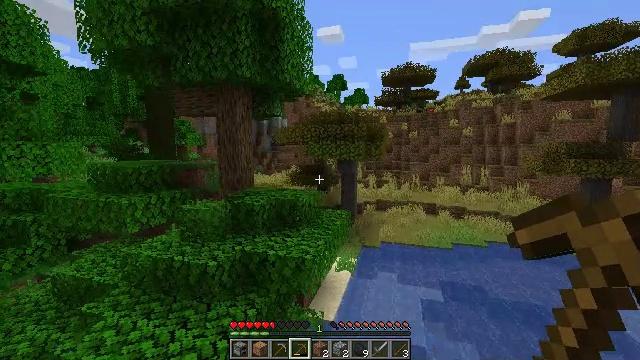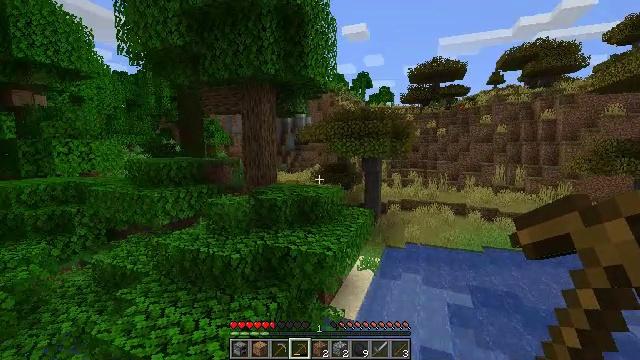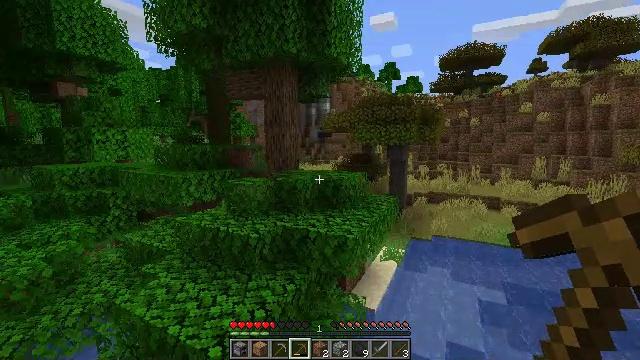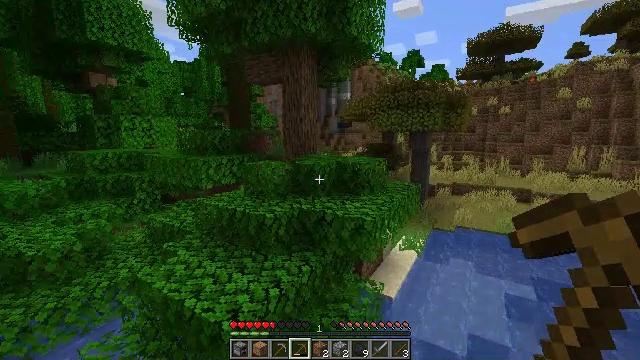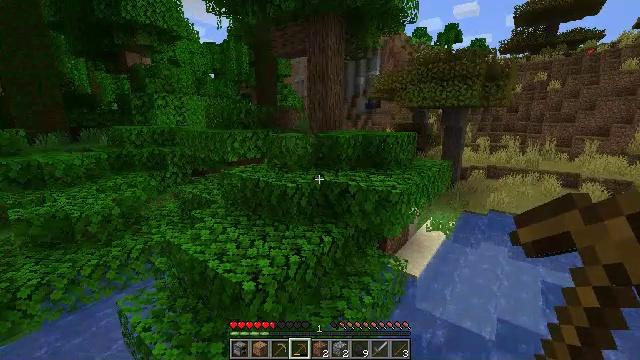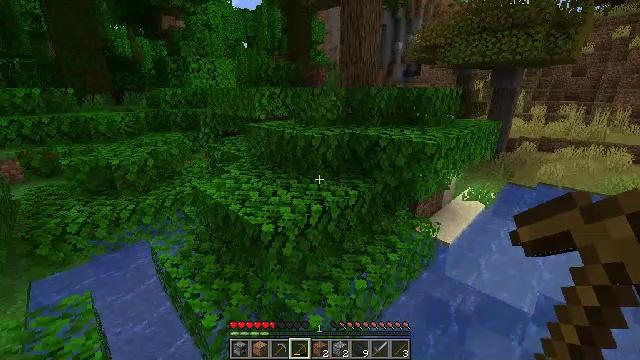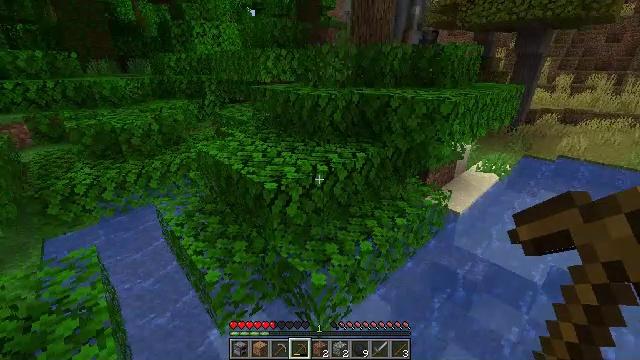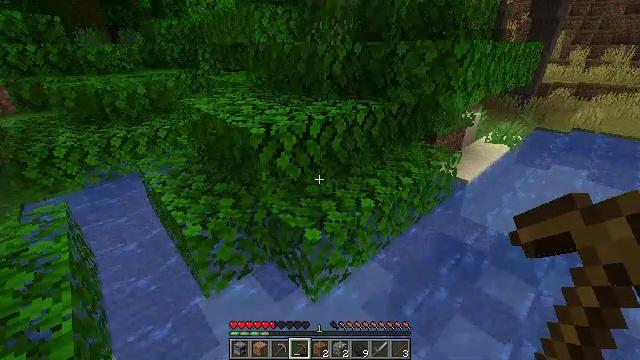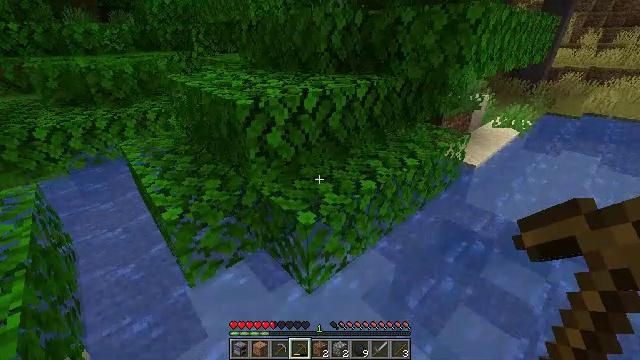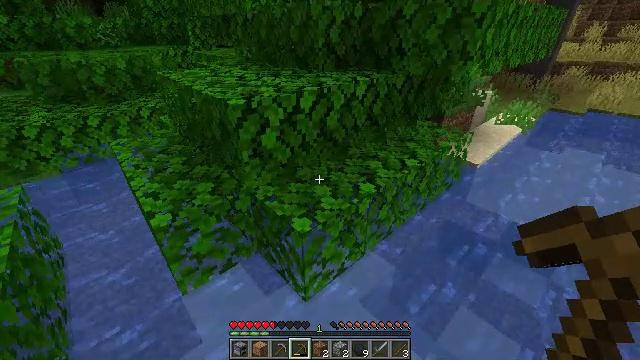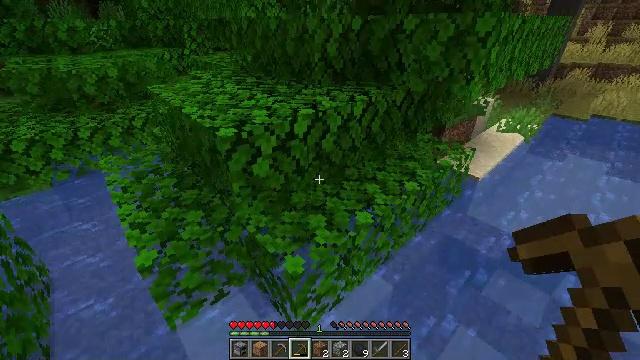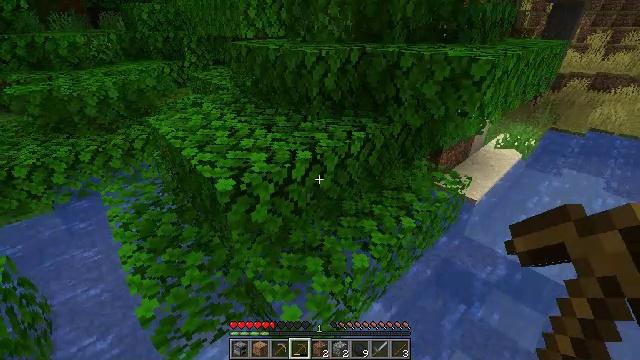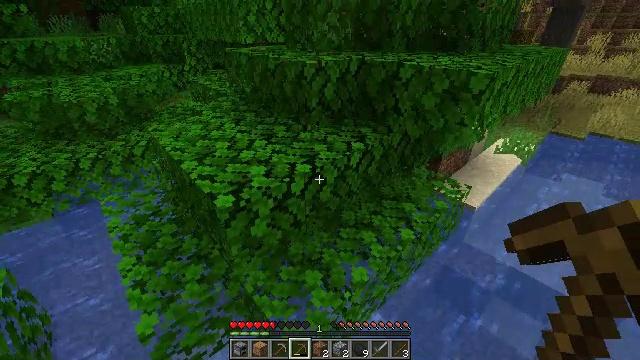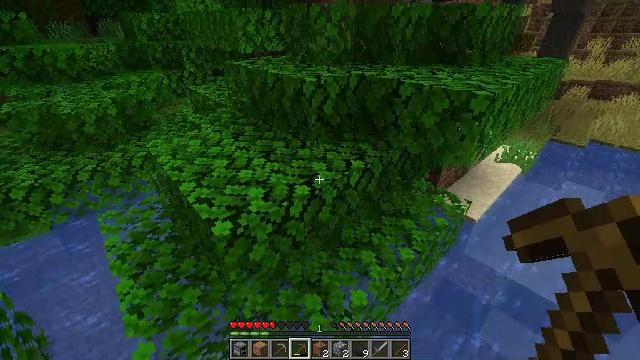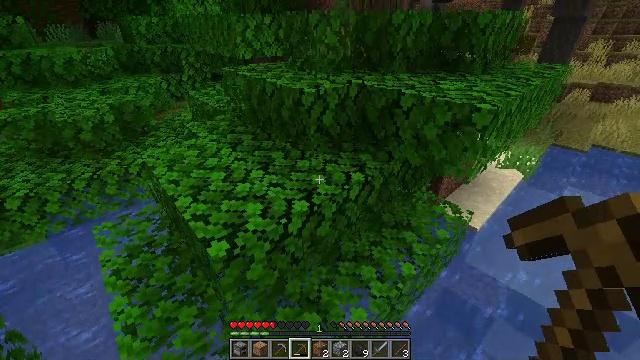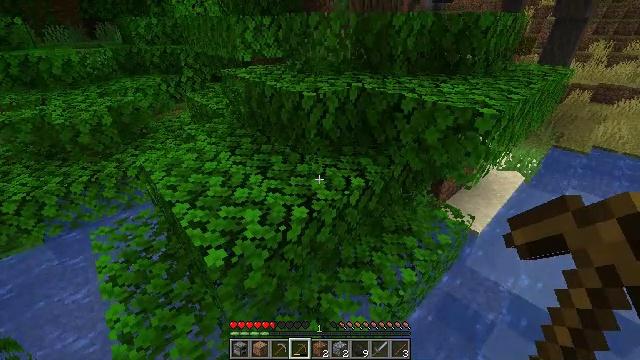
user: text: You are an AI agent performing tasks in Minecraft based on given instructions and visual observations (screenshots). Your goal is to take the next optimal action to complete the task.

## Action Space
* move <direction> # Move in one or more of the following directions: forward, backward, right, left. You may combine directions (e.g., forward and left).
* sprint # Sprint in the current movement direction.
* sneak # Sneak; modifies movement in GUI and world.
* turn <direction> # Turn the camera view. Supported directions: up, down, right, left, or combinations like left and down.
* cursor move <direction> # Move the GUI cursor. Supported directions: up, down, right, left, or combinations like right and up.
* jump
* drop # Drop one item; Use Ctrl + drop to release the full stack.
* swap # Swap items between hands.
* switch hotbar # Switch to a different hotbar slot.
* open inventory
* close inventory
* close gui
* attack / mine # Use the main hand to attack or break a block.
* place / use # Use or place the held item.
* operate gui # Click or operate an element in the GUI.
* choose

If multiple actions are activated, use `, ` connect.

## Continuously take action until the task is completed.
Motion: motion action
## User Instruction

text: Gather the acacia log for building.
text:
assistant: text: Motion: move forward, turn left
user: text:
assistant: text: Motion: move forward, turn left and down
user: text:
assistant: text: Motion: move forward, turn left and down
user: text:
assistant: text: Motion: move forward, turn left and down
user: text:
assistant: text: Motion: move forward, turn left and down
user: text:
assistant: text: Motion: move forward, turn left and down
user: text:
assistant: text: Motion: move forward, turn down
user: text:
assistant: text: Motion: move forward, turn down
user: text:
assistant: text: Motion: move forward, turn down
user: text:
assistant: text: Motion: move forward, jump
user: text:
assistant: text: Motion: move forward, jump
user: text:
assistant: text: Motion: move forward, jump
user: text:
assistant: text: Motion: move forward, jump
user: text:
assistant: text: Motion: move forward, jump
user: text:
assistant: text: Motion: move forward, jump
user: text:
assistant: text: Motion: move forward, jump
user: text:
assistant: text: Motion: move forward, jump
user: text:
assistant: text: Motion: move forward, jump
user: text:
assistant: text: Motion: move forward, jump
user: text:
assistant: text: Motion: move forward, jump
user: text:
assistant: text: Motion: move forward, jump
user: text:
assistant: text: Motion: move forward, jump
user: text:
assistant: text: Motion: move forward, jump
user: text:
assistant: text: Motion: move forward, turn up, jump
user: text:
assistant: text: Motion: move forward, turn up, jump
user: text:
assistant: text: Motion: move forward, turn up, jump
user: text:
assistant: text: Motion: move forward, turn up, jump
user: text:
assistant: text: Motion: move forward, turn right and up, jump
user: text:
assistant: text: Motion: move forward, turn right and up, jump
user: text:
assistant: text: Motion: move forward, jump